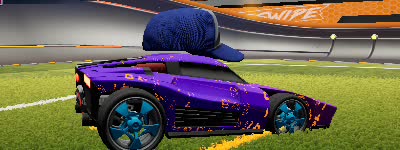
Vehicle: breakout